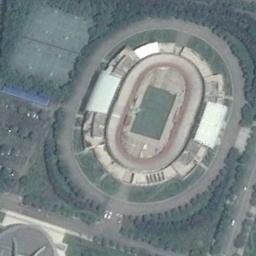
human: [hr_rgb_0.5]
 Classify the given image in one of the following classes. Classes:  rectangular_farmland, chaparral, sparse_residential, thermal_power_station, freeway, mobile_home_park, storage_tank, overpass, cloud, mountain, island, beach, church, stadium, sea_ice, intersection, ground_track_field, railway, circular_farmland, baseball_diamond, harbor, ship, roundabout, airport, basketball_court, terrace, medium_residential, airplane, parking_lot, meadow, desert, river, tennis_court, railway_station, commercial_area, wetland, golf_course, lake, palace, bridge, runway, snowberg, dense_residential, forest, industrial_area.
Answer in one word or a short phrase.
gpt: stadium